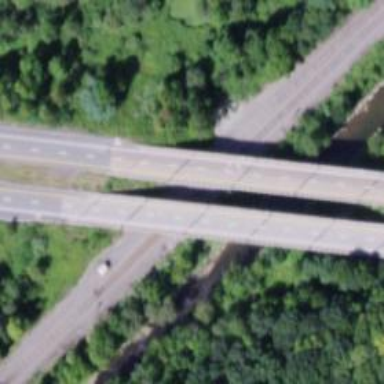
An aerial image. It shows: Motorway bridge.